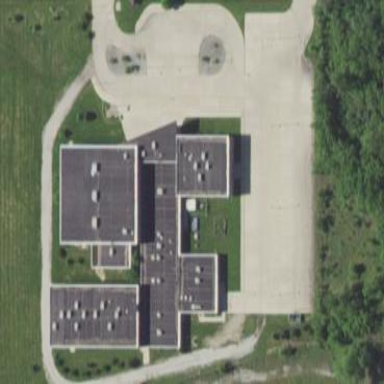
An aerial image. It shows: School.